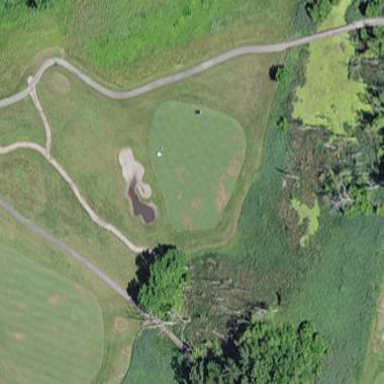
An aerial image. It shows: Golf fairway surrounded by grass.